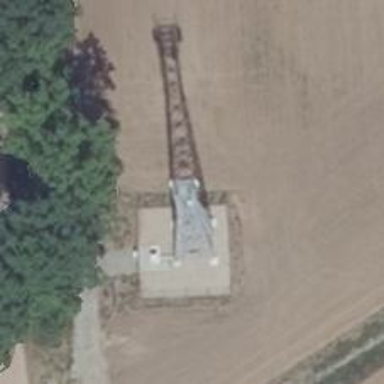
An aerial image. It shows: Mast tower used for communication.